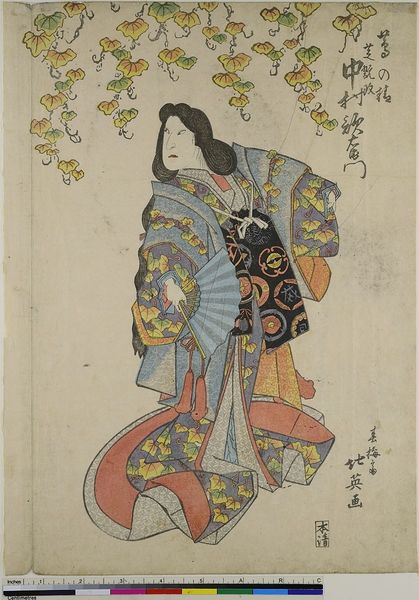
Titel: Der Schauspieler Nakamura Utaemon IV (ehemalig Shikan) als Geist des Efeus
Künstler: Shunbaisai Hokuei
Standort: Hamburg
Institution: Museum für Kunst und Gewerbe Hamburg
Schlagwörter: blau, blätter, mann, gelb, grün, bunt, frisur, schwarz, weiss, rot, fächer, gewand, haare, lange haare, pflanzen, theater, holzschnitt, japan, papier, farbe, japanisch, druckgraphik, druckgrafik, gespenst, tracht, efeu, zeit, schauspieler, farbholzschnitt, quasten, geist, schauspielerin, kimono, volkstracht, kabuki, edo, reproduktionen, druckerzeugnisse, pflanzenornamente, porträt, rollenporträt, theateraufführung, schriftzeichn